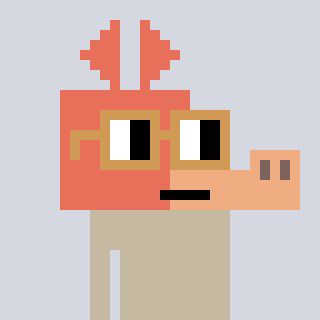
a pixel art character with square brown glasses, a aardvark-shaped head and a peachy-colored body on a cool background